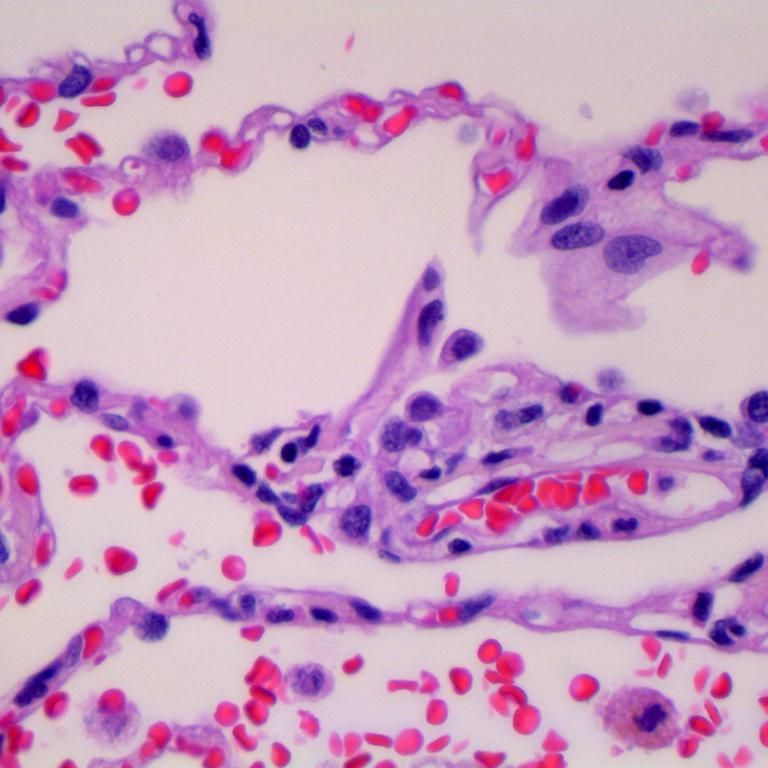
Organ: lung
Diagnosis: benign